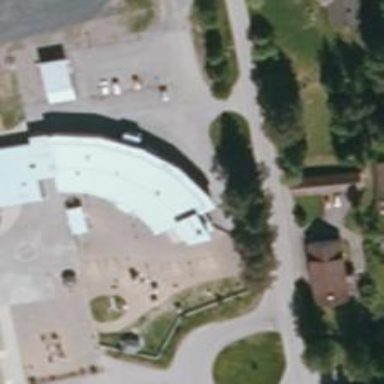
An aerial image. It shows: Kindergarten.